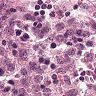
Metastatic tissue present: no